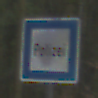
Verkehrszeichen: Polizei
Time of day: Midday
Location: Outdoor (Nature)
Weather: Overcast
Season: NotSpecified
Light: Natural